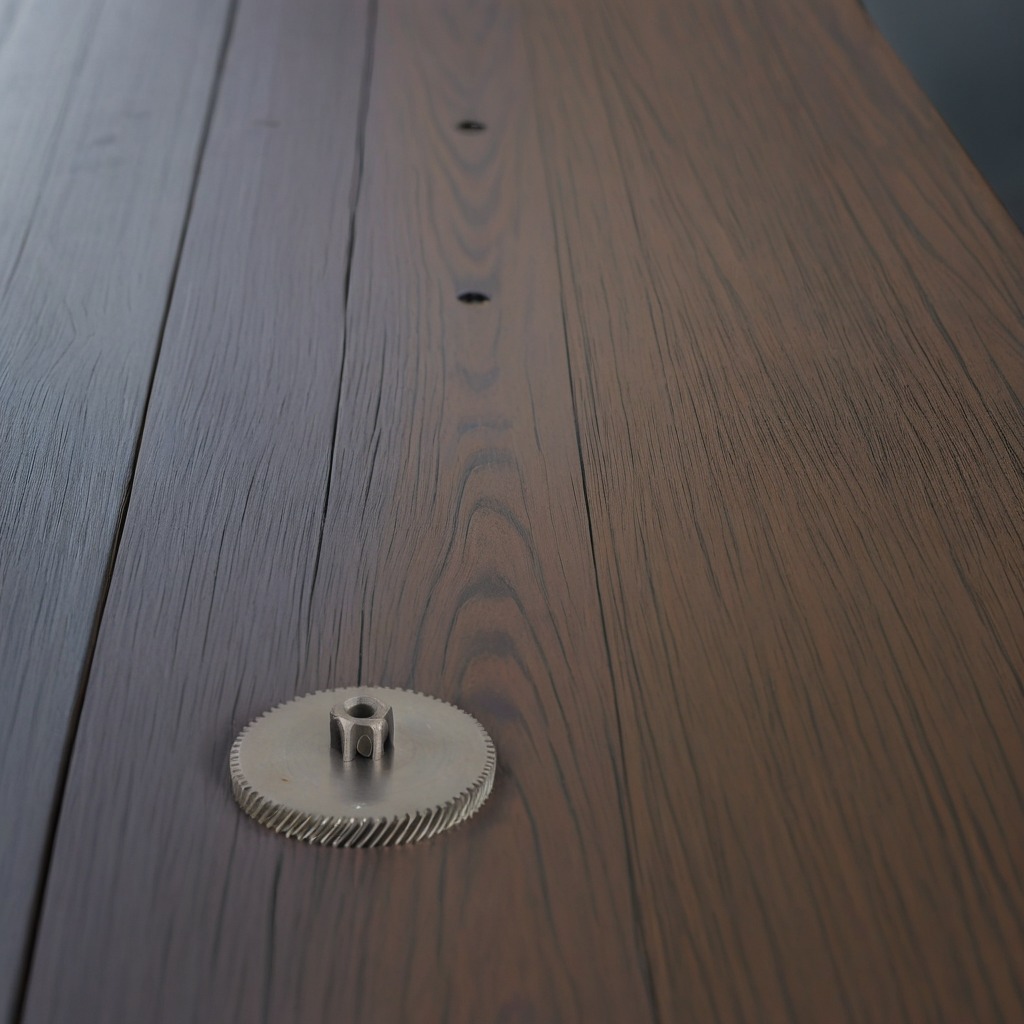
A steel gear with teeth lies on the old table with faint burn marks in a small garage at twilight.